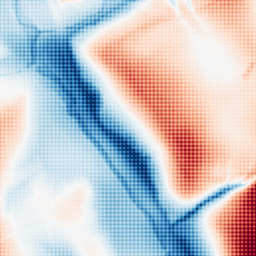
Category: classical
Decomposition family: gaussian_anisotropic
Decomposition parameters: sigma_x: 50
sigma_y: 5
Upsampling method: sinc_hamming
Upsampling parameters: scale: 8
kernel_size: 8
Upsampling scale: 8